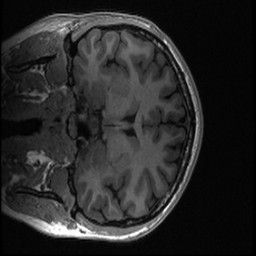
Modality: T1w
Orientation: coronal
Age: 21
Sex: female